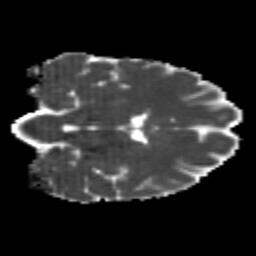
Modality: MD
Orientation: coronal
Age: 22
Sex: female
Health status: healthy
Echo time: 0.074 s